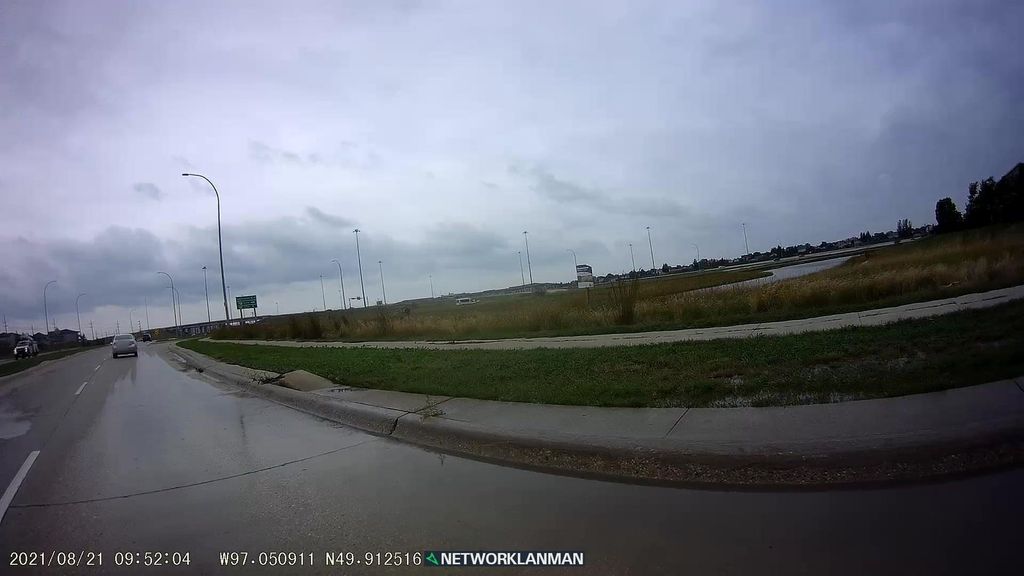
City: winnipeg